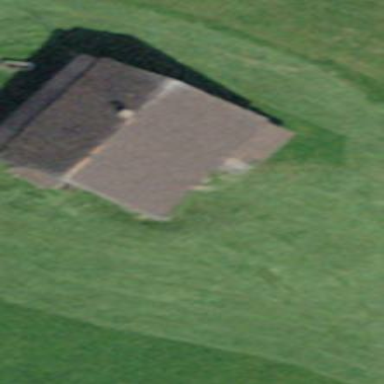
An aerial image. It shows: Cabin.